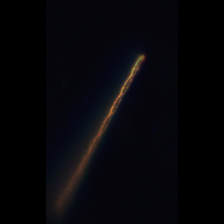
Taxon: Psuedo-nitzschia
Group: Diatoms